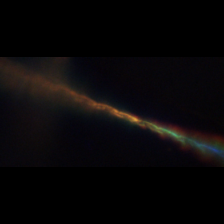
Taxon: Psuedo-nitzschia
Group: Diatoms